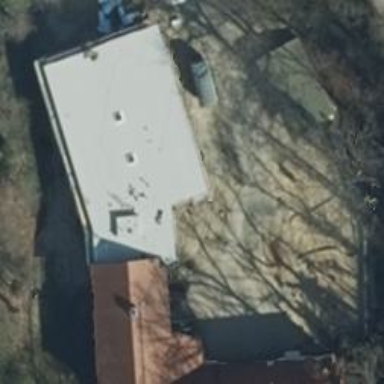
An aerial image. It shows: Kindergarten.